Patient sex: M
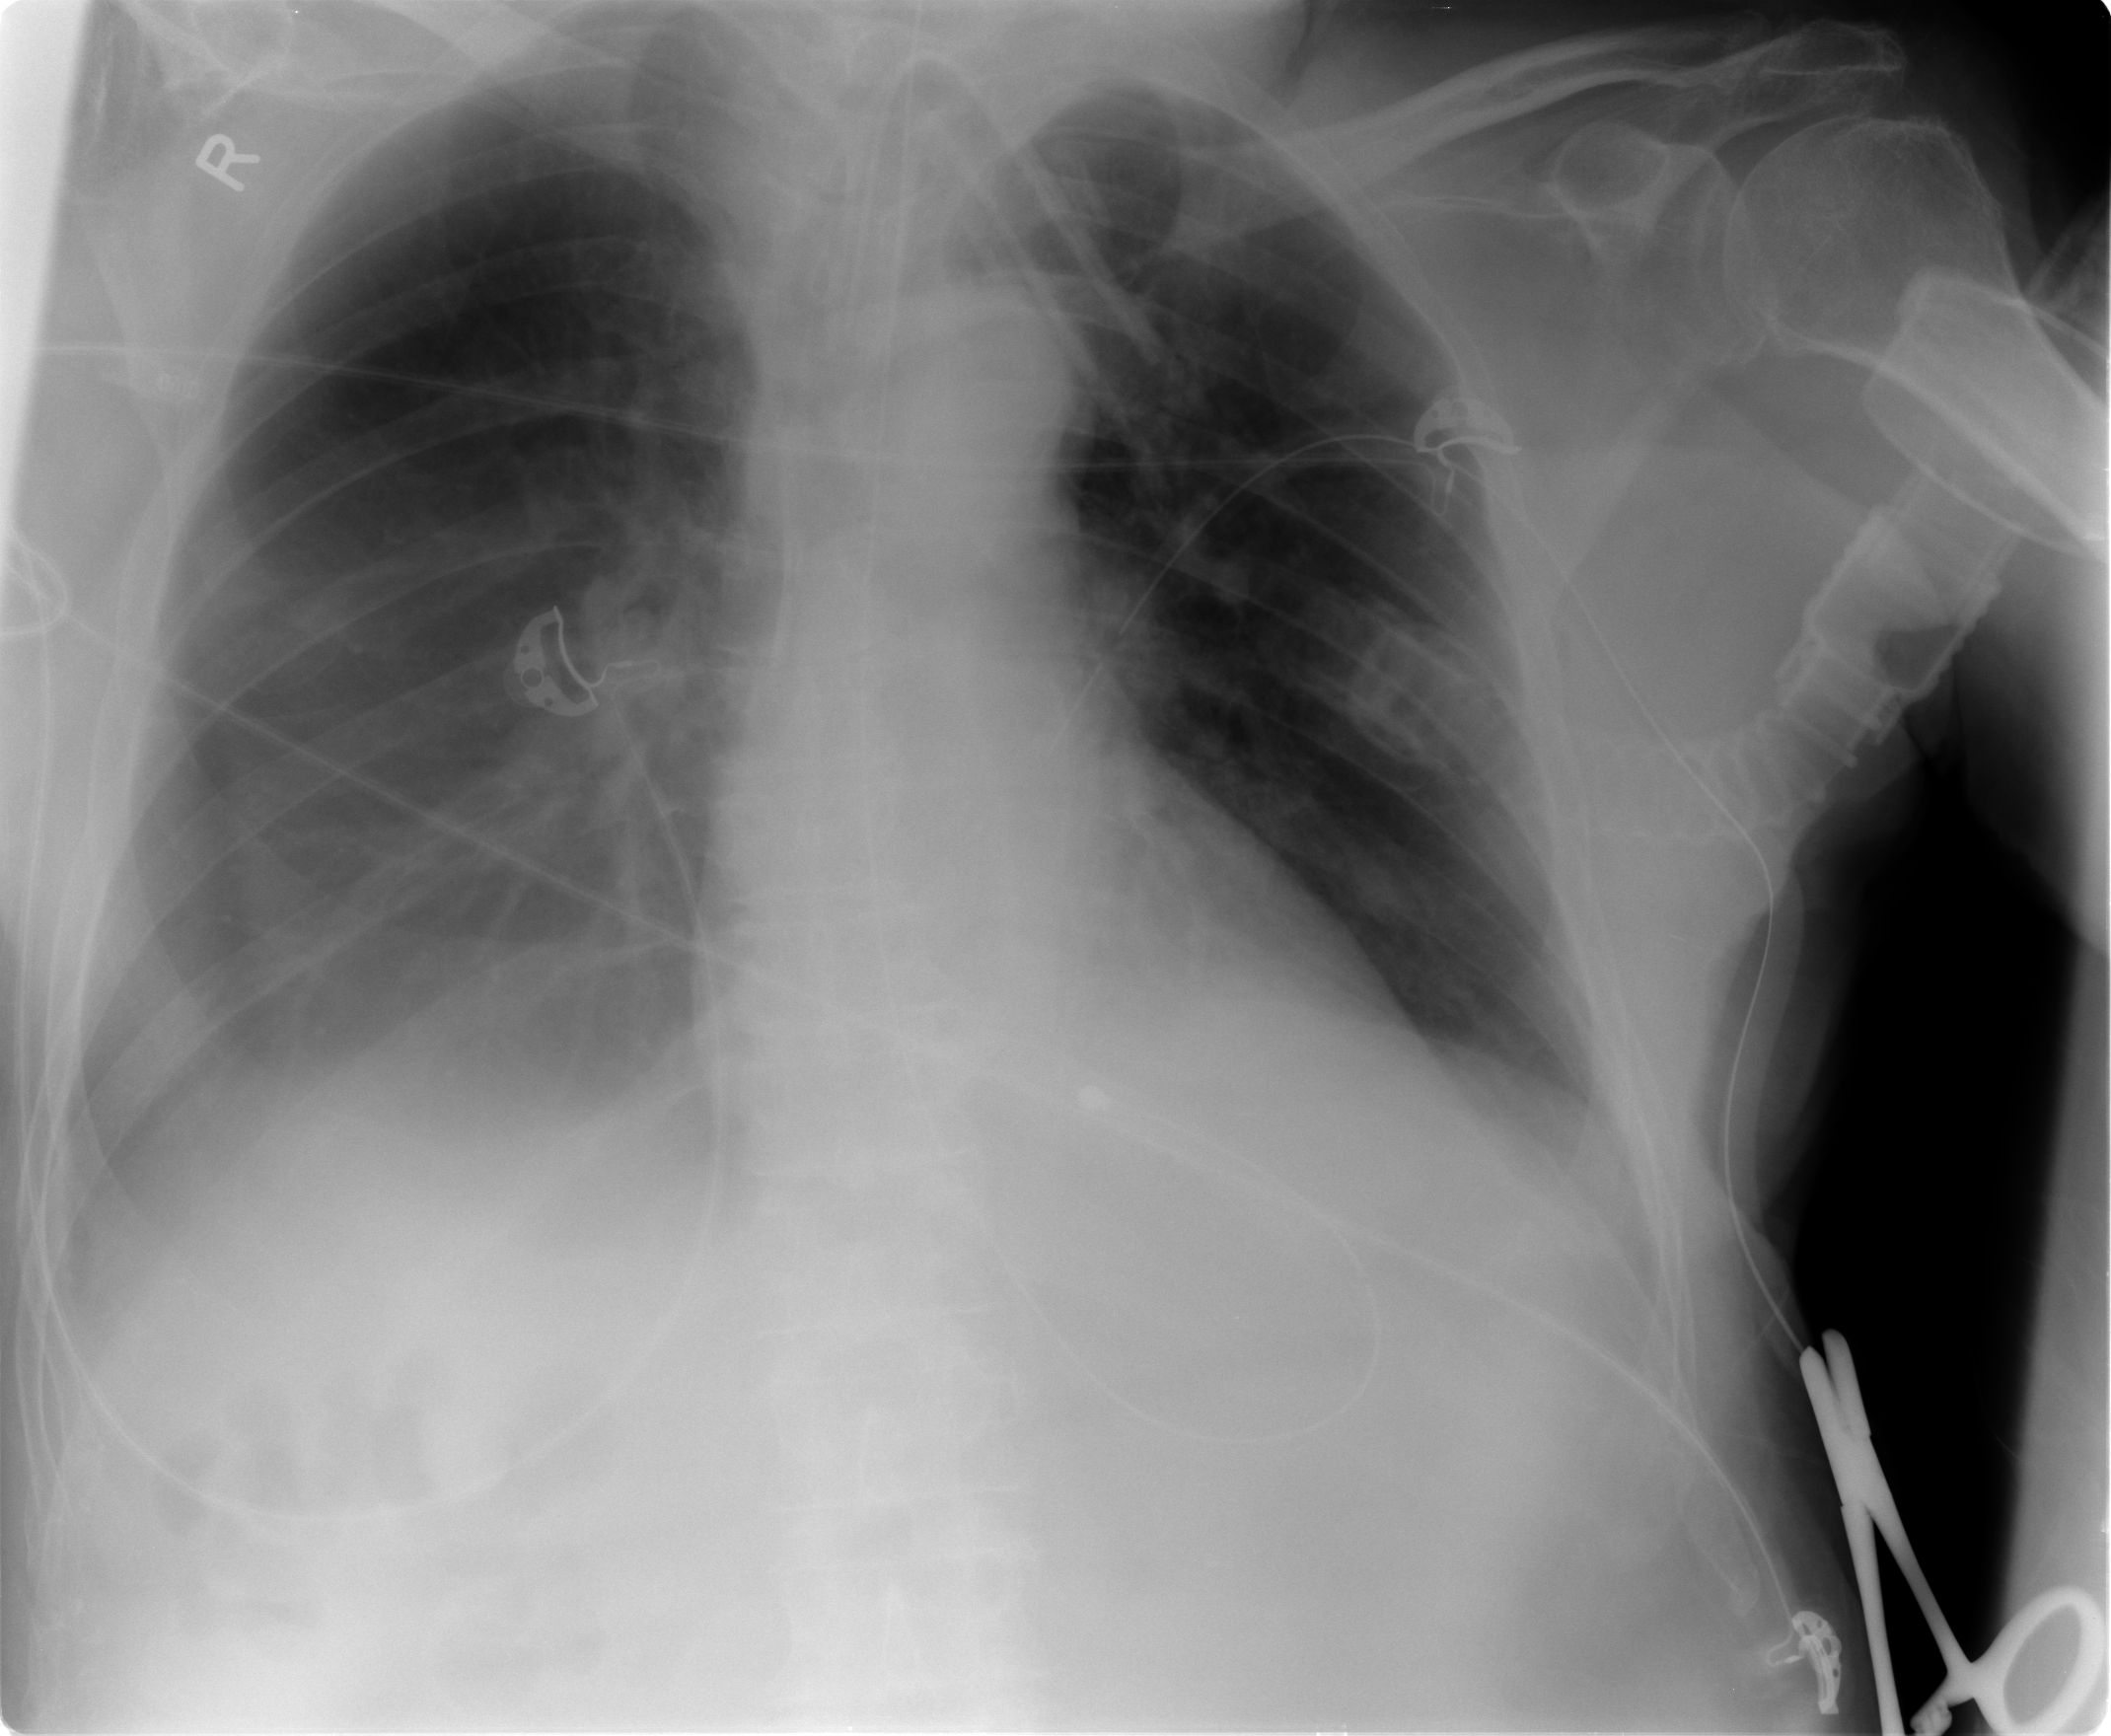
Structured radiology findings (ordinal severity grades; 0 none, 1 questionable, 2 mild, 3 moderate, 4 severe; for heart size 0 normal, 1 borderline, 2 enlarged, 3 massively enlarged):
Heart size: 0
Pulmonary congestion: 2
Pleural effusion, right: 2
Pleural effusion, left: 1
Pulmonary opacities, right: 0
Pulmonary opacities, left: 1
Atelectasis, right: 2
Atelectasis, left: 2